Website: home-depot
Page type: review-order
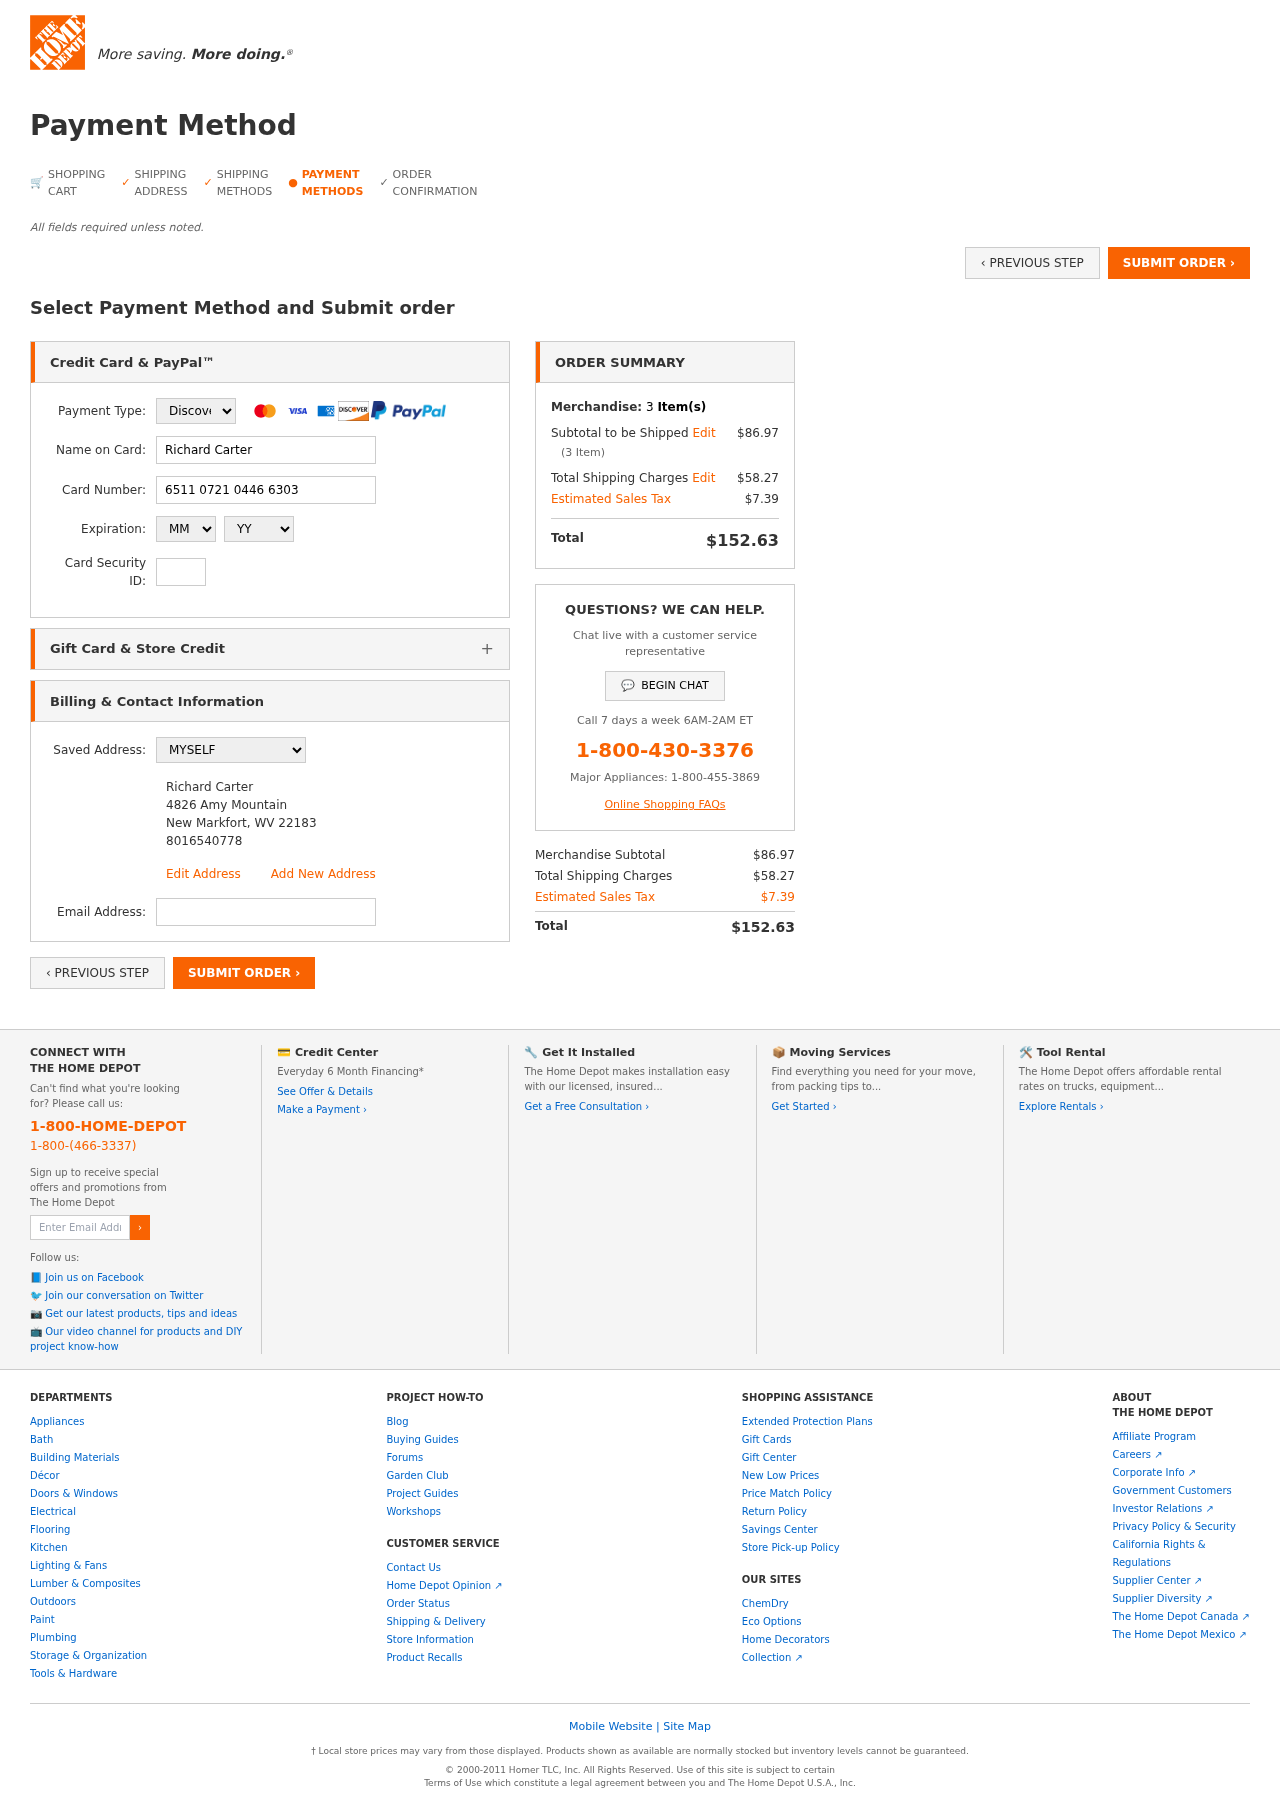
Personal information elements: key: PII_CARD_CVV
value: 448
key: PII_CARD_EXPIRY_MONTH
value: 03
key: PII_CARD_EXPIRY_YEAR
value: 30
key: PII_CARD_NUMBER
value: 6511 0721 0446 6303
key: PII_CARD_TYPE
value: Discover
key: PII_EMAIL
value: richard.carter@yahoo.com
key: PII_FULLNAME
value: Richard Carter
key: PII_FULLNAME2
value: Richard Carter
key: PII_STREET2
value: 4826 Amy Mountain
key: PII_CITY2
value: New Markfort
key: PII_STATE_ABBR2
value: WV
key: PII_POSTCODE2
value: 22183
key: PII_PHONE2
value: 8016540778
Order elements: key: ORDER_NUM_ITEMS
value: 3
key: ORDER_SUBTOTAL
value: $86.97
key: ORDER_NUM_ITEMS2
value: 3
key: ORDER_SHIPPING_COST
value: $58.27
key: ORDER_TAX
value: $7.39
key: ORDER_TOTAL
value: $152.63
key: ORDER_SUBTOTAL2
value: $86.97
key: ORDER_SHIPPING_COST2
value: $58.27
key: ORDER_TAX2
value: $7.39
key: ORDER_TOTAL2
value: $152.63